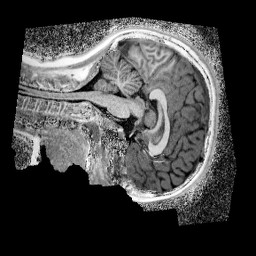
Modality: UNIT1_denoised
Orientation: sagittal
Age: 10
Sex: female
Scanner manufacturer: siemens
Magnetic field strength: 3 T
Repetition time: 4 s
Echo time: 0.00299 s